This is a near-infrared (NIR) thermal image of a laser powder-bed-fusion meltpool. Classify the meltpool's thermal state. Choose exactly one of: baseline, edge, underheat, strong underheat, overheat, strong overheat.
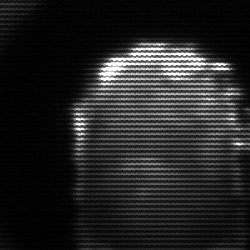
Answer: baseline